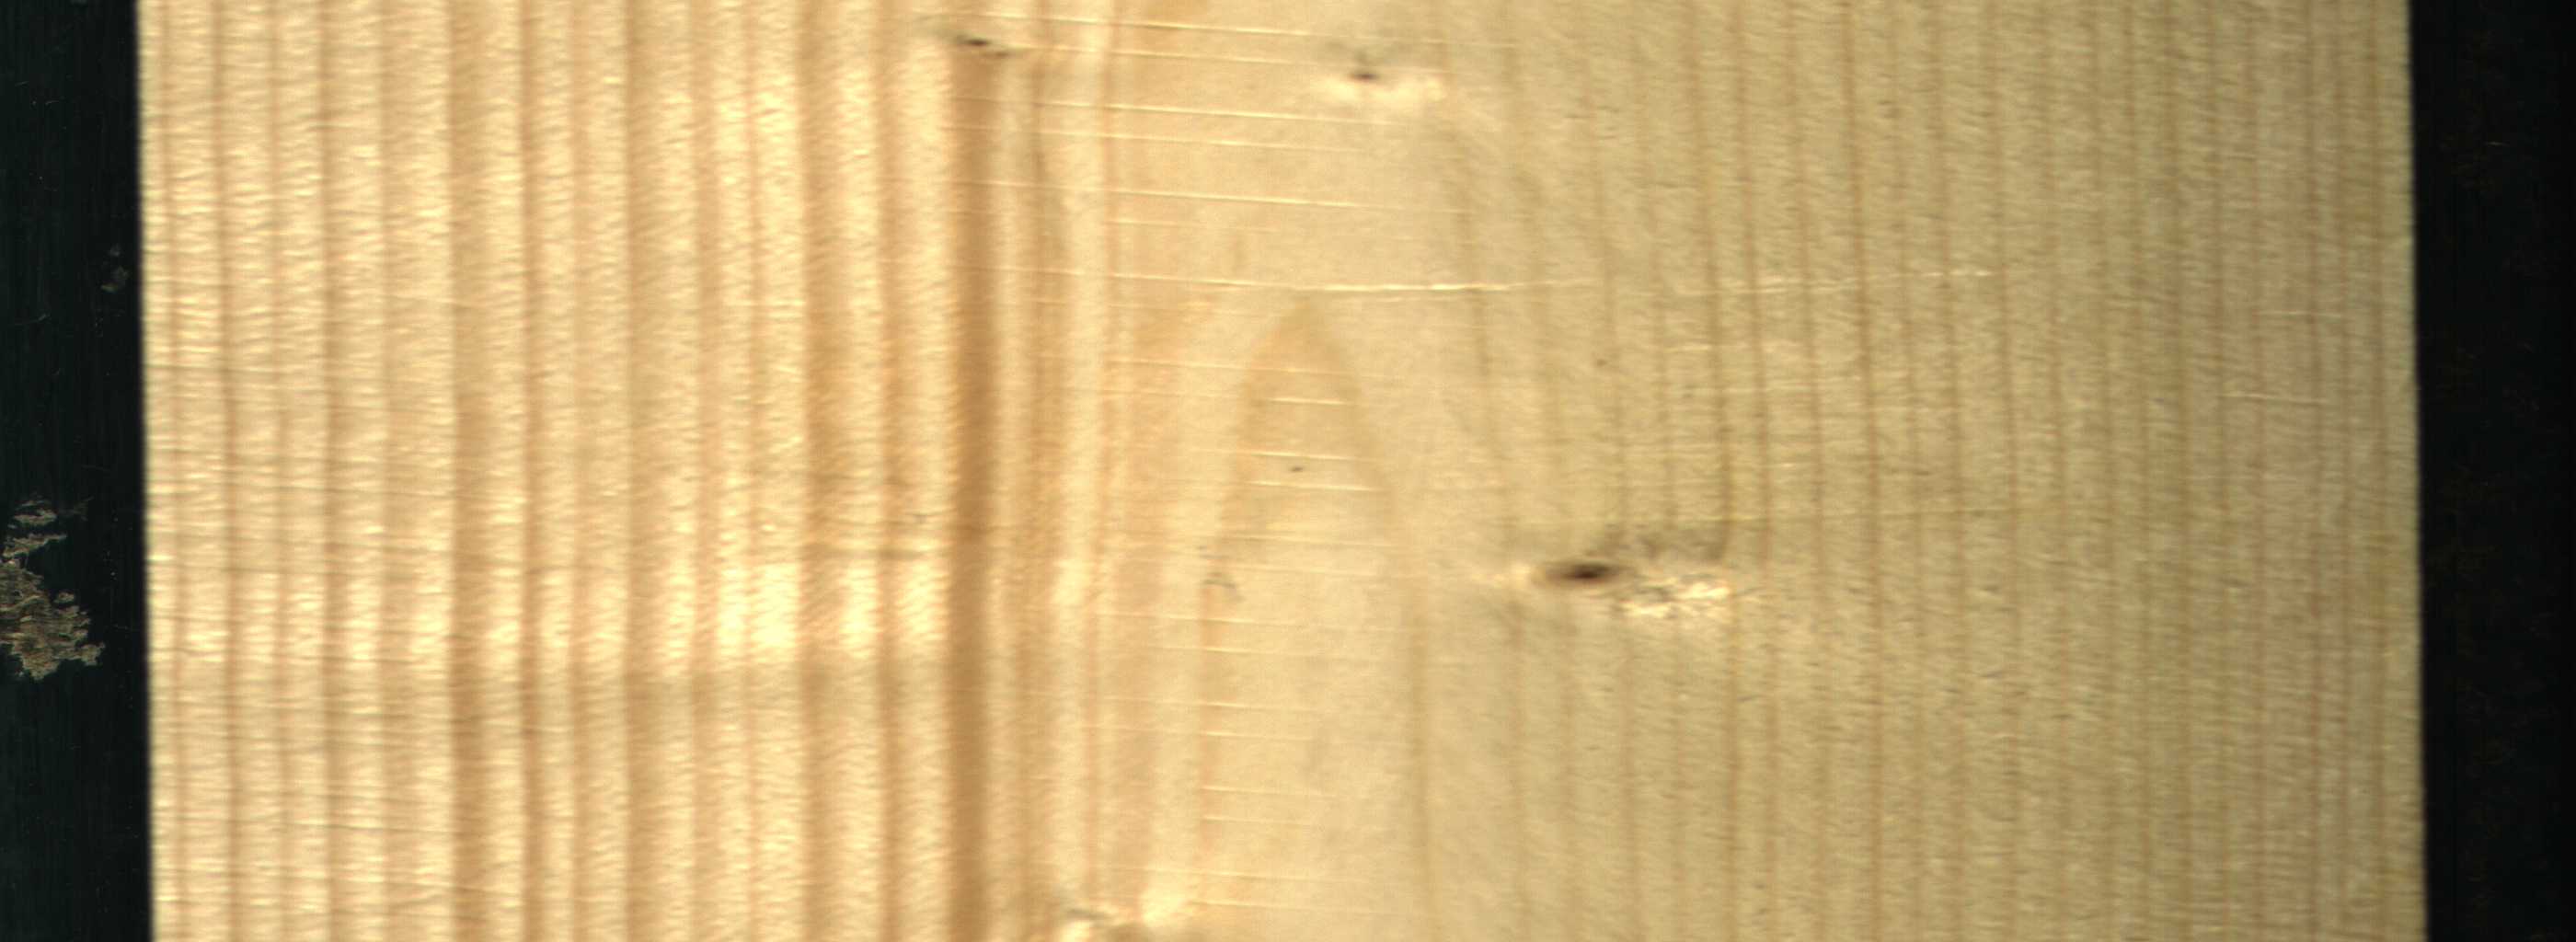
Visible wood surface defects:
Live_Knot